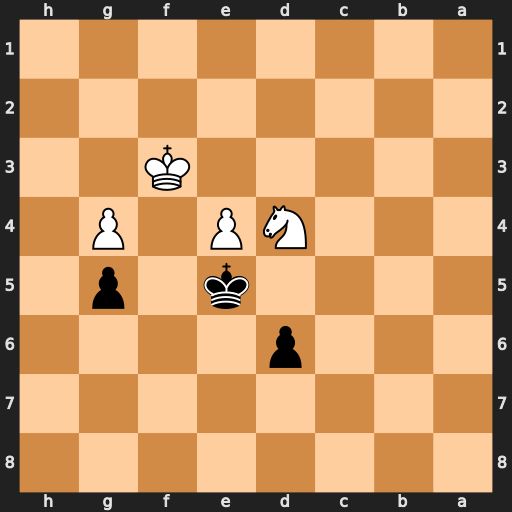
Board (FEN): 8/8/3p4/4k1p1/3NP1P1/5K2/8/8
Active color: b
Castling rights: -
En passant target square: -
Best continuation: Kxd4 Ke2 Kxe4